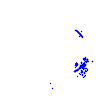
Particle: electron